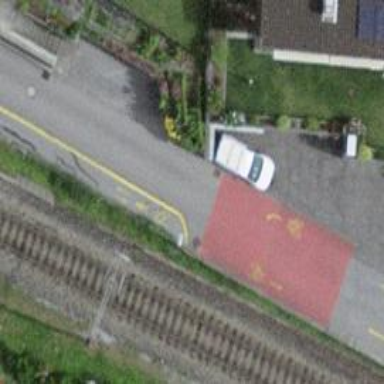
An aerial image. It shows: Residential road with asphalt surface. There is opposite cycleway.